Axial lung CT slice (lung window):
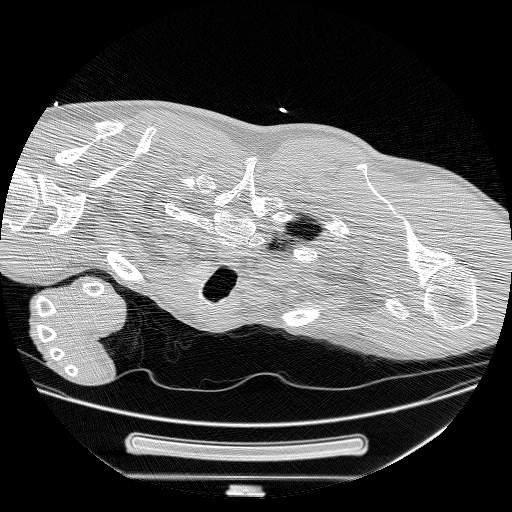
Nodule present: no